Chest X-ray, AP view. Patient: 41 years old, sex F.
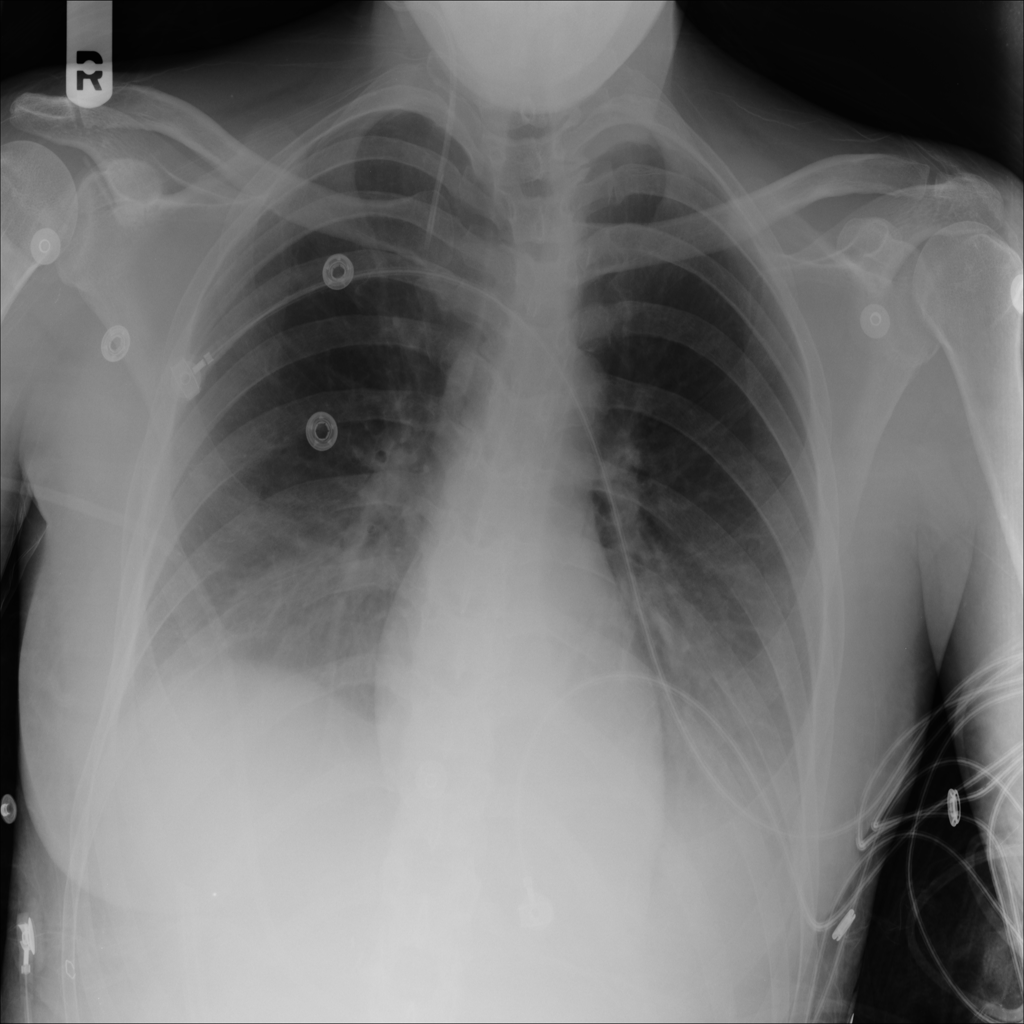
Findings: Effusion